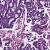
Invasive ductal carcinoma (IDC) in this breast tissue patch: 1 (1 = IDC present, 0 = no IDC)